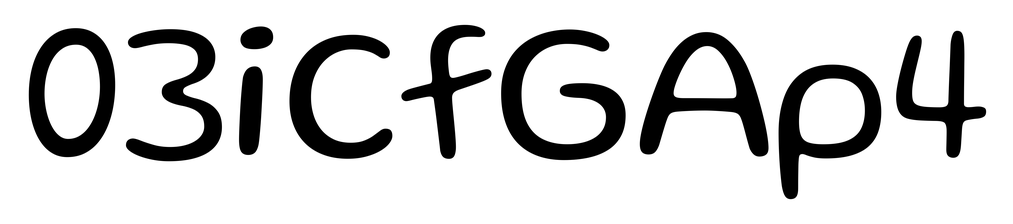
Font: Gluten_Light